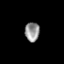
Tissue: prostate
Cell type: B cells
Senescence score: 0.7021
Nuclear area (px): 274
Mean DAPI intensity: 148.266